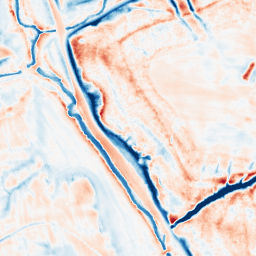
Category: trend_removal
Decomposition family: local_polynomial
Decomposition parameters: window_size: 21
degree: 2
Upsampling method: linear_exact
Upsampling parameters: scale: 8
Upsampling scale: 8